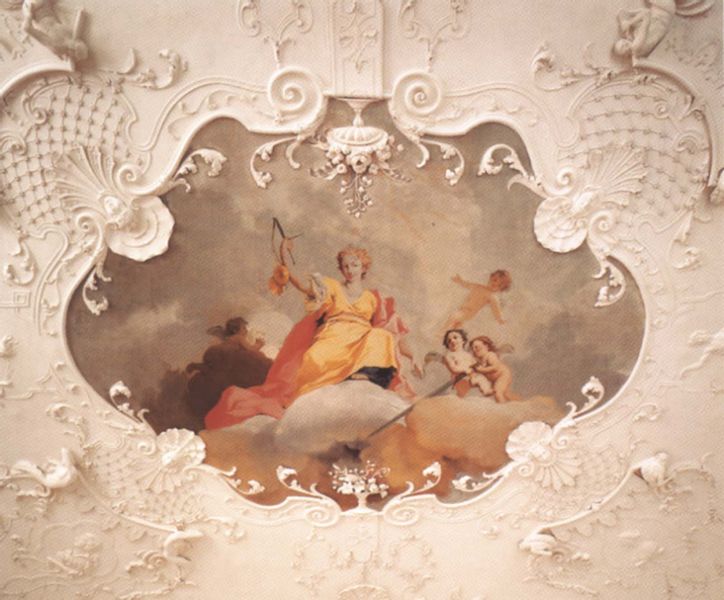
Titel: Ottobeuren, Klosterkirche
Künstler: Christoph Vogt
Standort: Ottobeuren, Klosterkirche (EU - D - Bayern)
Schlagwörter: flügel, himmel, umhang, weiß, wolken, gelb, blumen, braun, frau, kleid, dame, rot, wolke, fächer, malerei, blond, gesichter, arm, schale, horn, gitter, haare, sitzend, rokoko, engel, vase, brüste, musikinstrument, ornamente, stuck, göttin, ausgestreckt, muschel, deckengemälde, fresko, putten, putti, netz, verzierungen, rocaille, regence, dand, agathe